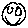
Label: smiley face